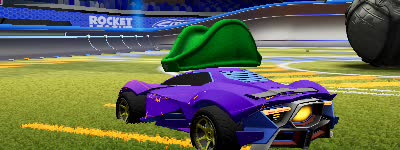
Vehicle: werewolf